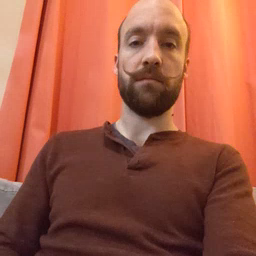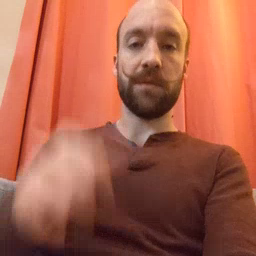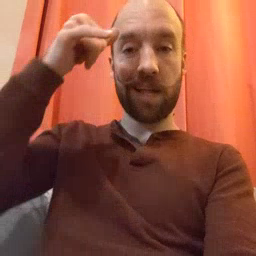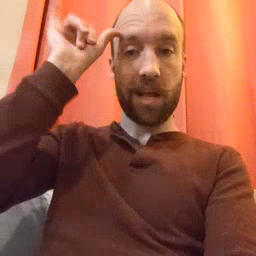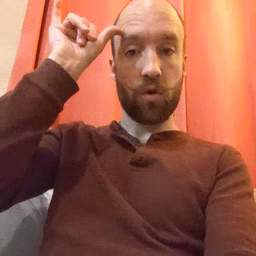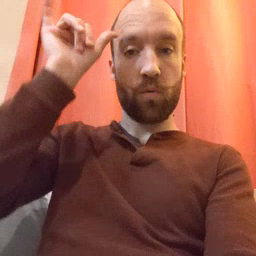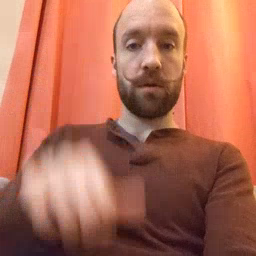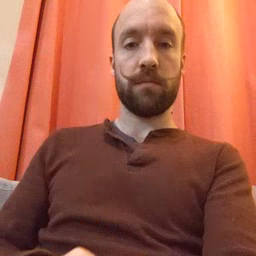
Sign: cow